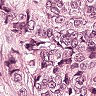
Metastatic tissue present: yes